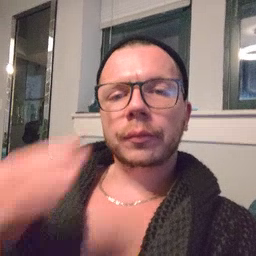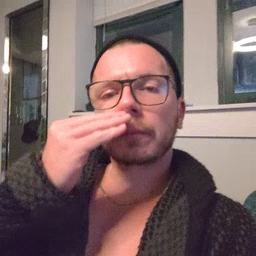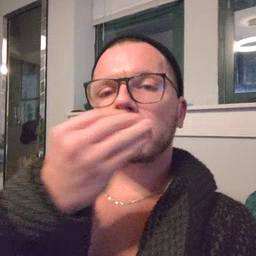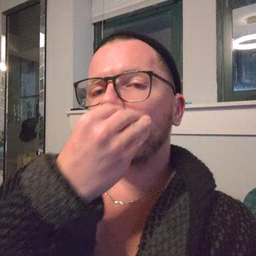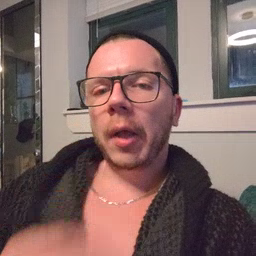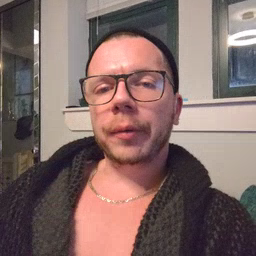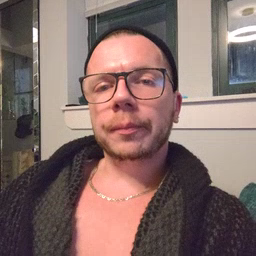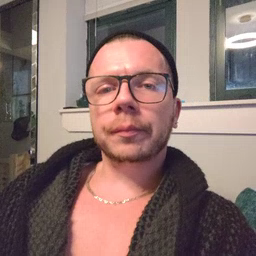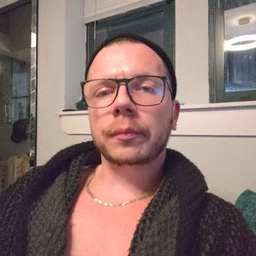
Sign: flower